Question: I am new in Caching Application Block. What I want is, I want to store the data in another dedicated machine and not in Database (distributed caching without database).
Is there anyway I can achive this?
I can see following options under Backing Stores of Caching Setting of Enterprise Library Configuration Manager:
1) Data Cache Store
2) Custom Cache Store
3) Isolated Storage Cache Store
As the name says, "Isolated Storage Cache Store" should be the answer to my question. But when I add a Isolated Storage Cache Store, there is no option where I can provide a separate dedicated machine name.
Please anyone guide me how can I provide different dedicated machine name and use that as Isolated Storage Backing Store for distributed cahcing.
Many Thanks!
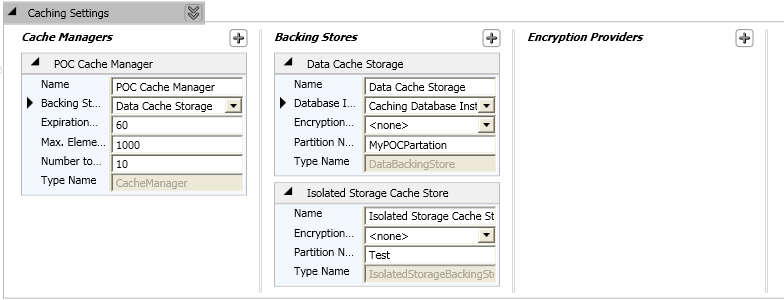
Answer: Isolated storage doesn't work that way - it's storage on the local machine, limited to a user and application. If you want to store the data on a separate machine, you'll need to use a different backing store.
Entlib's caching block isn't designed for distributed caching. If that's what you're really looking for, you should investigate explicitly distributed caches.